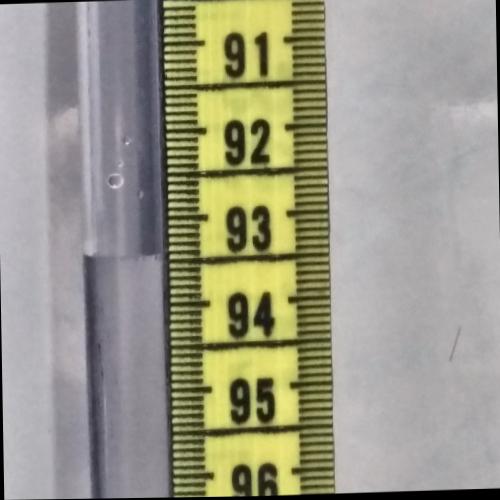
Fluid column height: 93.4 cm